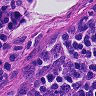
Metastatic tissue present: no